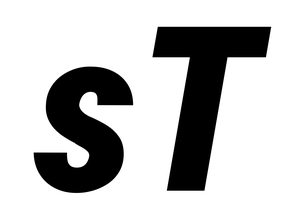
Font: Roboto-Italic_Condensed_Black_Italic